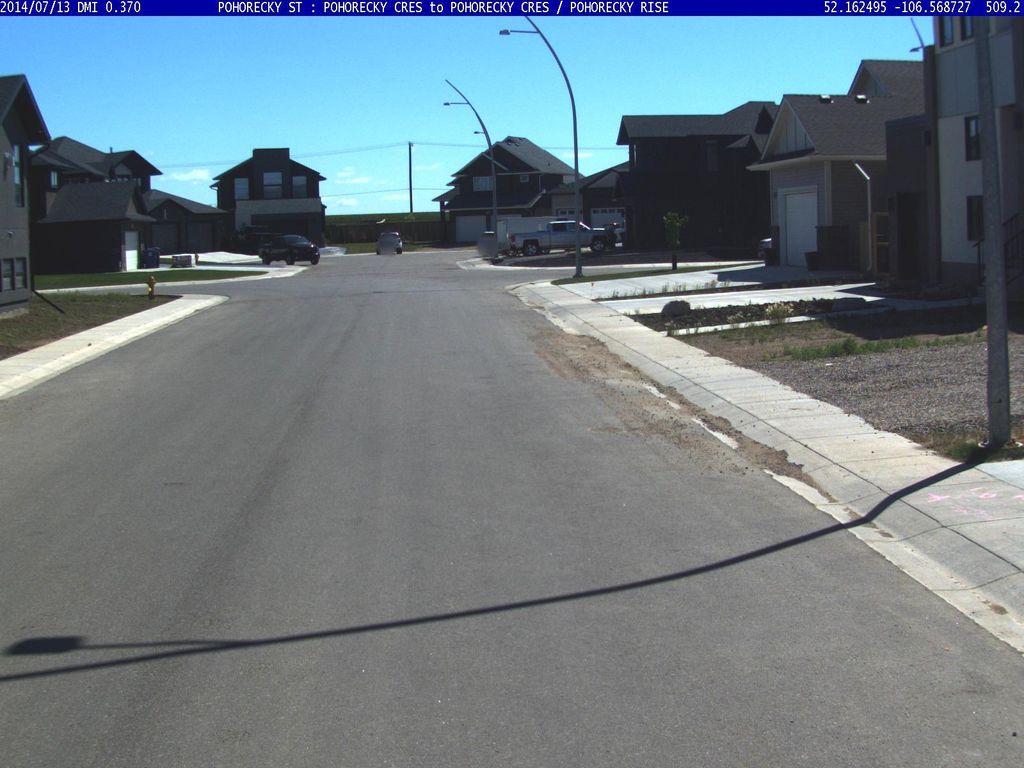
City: saskatoon